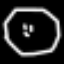
Label: octagon